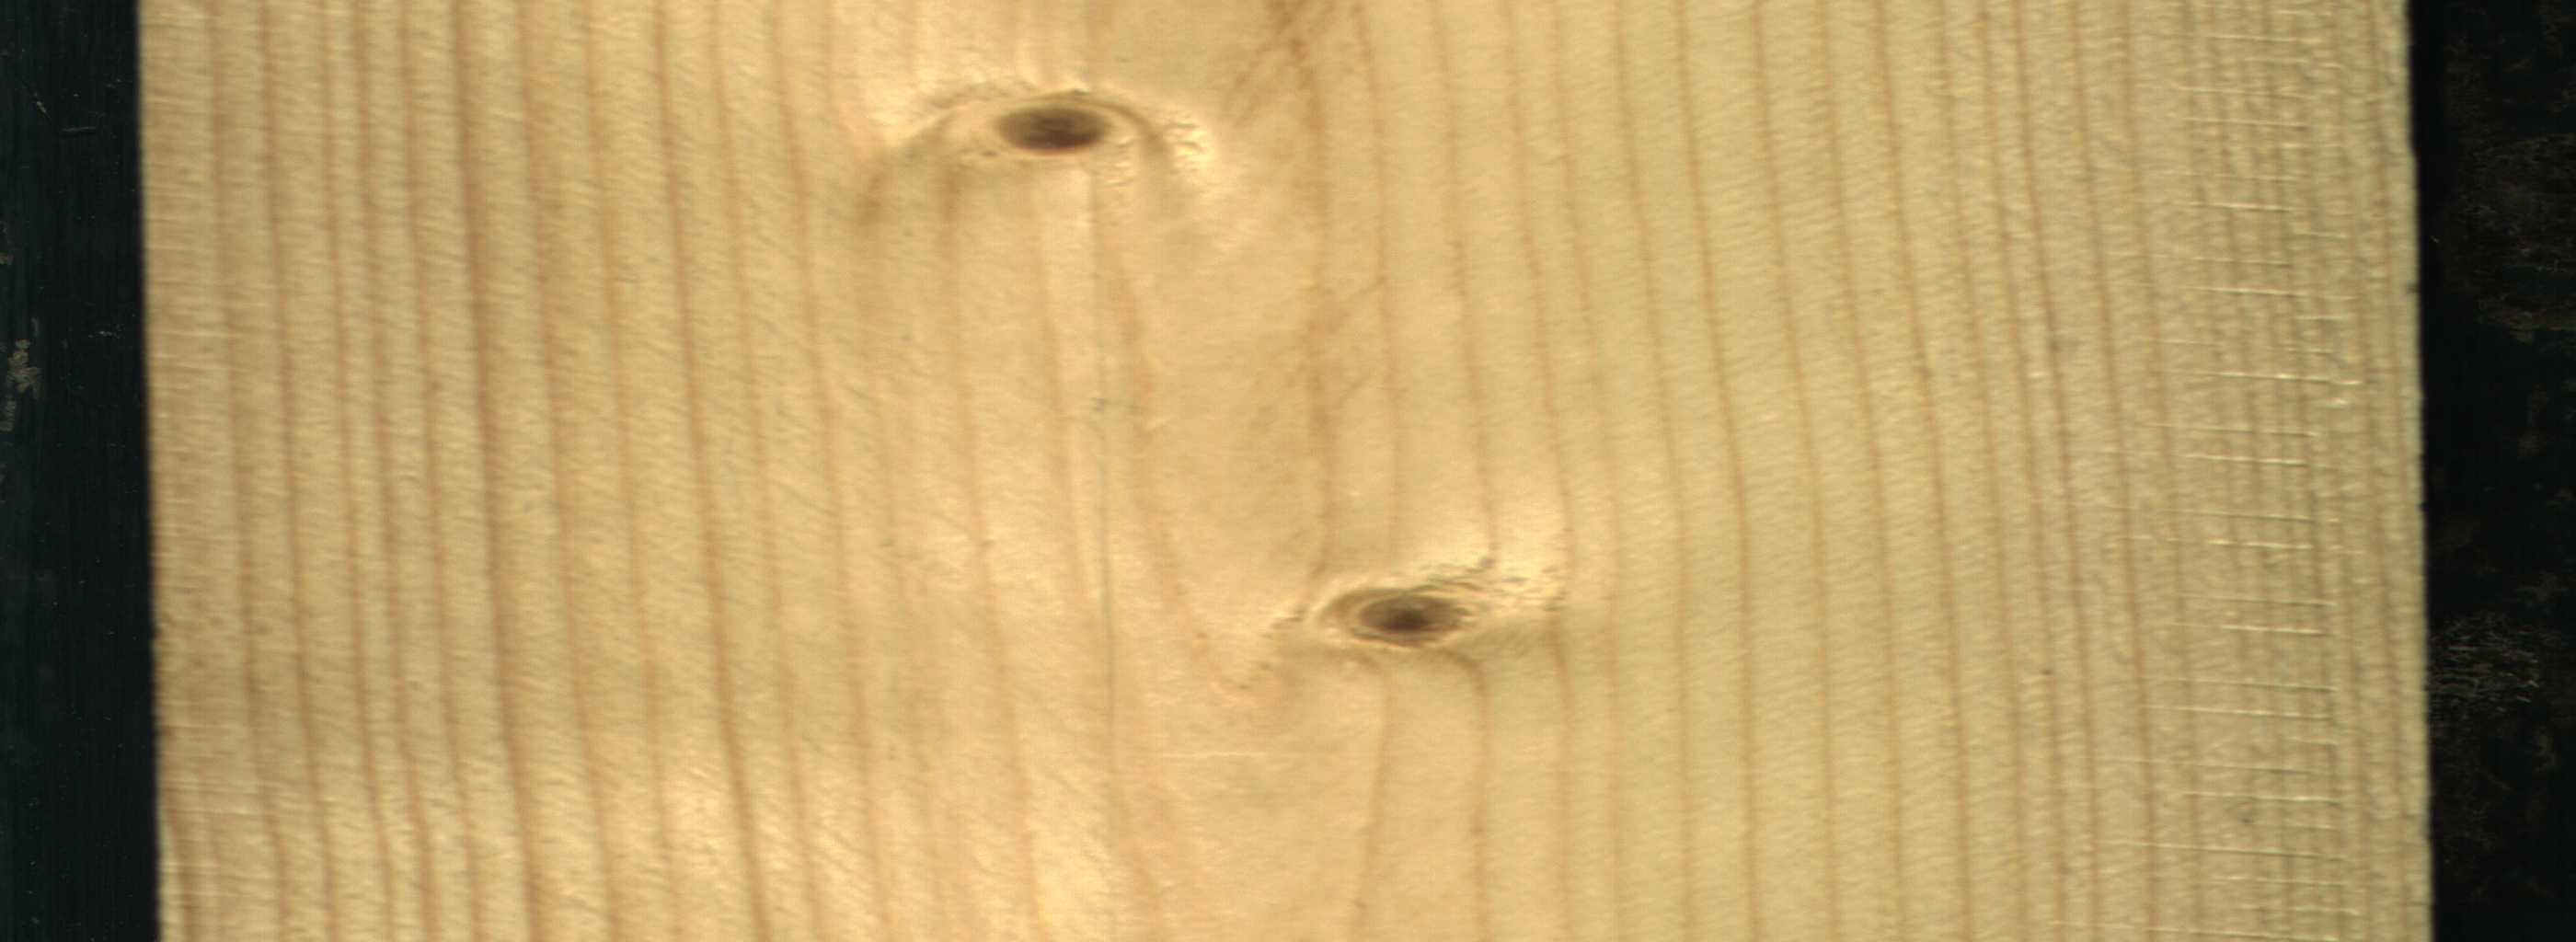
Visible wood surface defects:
Live_Knot
Live_Knot